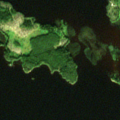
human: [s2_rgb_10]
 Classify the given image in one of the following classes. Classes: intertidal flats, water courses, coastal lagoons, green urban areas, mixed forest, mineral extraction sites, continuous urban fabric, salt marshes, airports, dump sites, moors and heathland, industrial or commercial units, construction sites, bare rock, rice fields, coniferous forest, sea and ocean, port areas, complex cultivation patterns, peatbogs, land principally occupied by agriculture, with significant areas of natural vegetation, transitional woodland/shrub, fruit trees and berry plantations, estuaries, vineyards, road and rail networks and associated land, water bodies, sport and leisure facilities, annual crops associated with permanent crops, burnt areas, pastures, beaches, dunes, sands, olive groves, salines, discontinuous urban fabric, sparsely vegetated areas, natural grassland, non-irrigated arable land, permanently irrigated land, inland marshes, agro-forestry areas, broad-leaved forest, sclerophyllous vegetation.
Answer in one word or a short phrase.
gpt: mixed forest, transitional woodland/shrub, water bodies